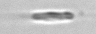
Label: flagellate_morphotype3